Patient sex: F
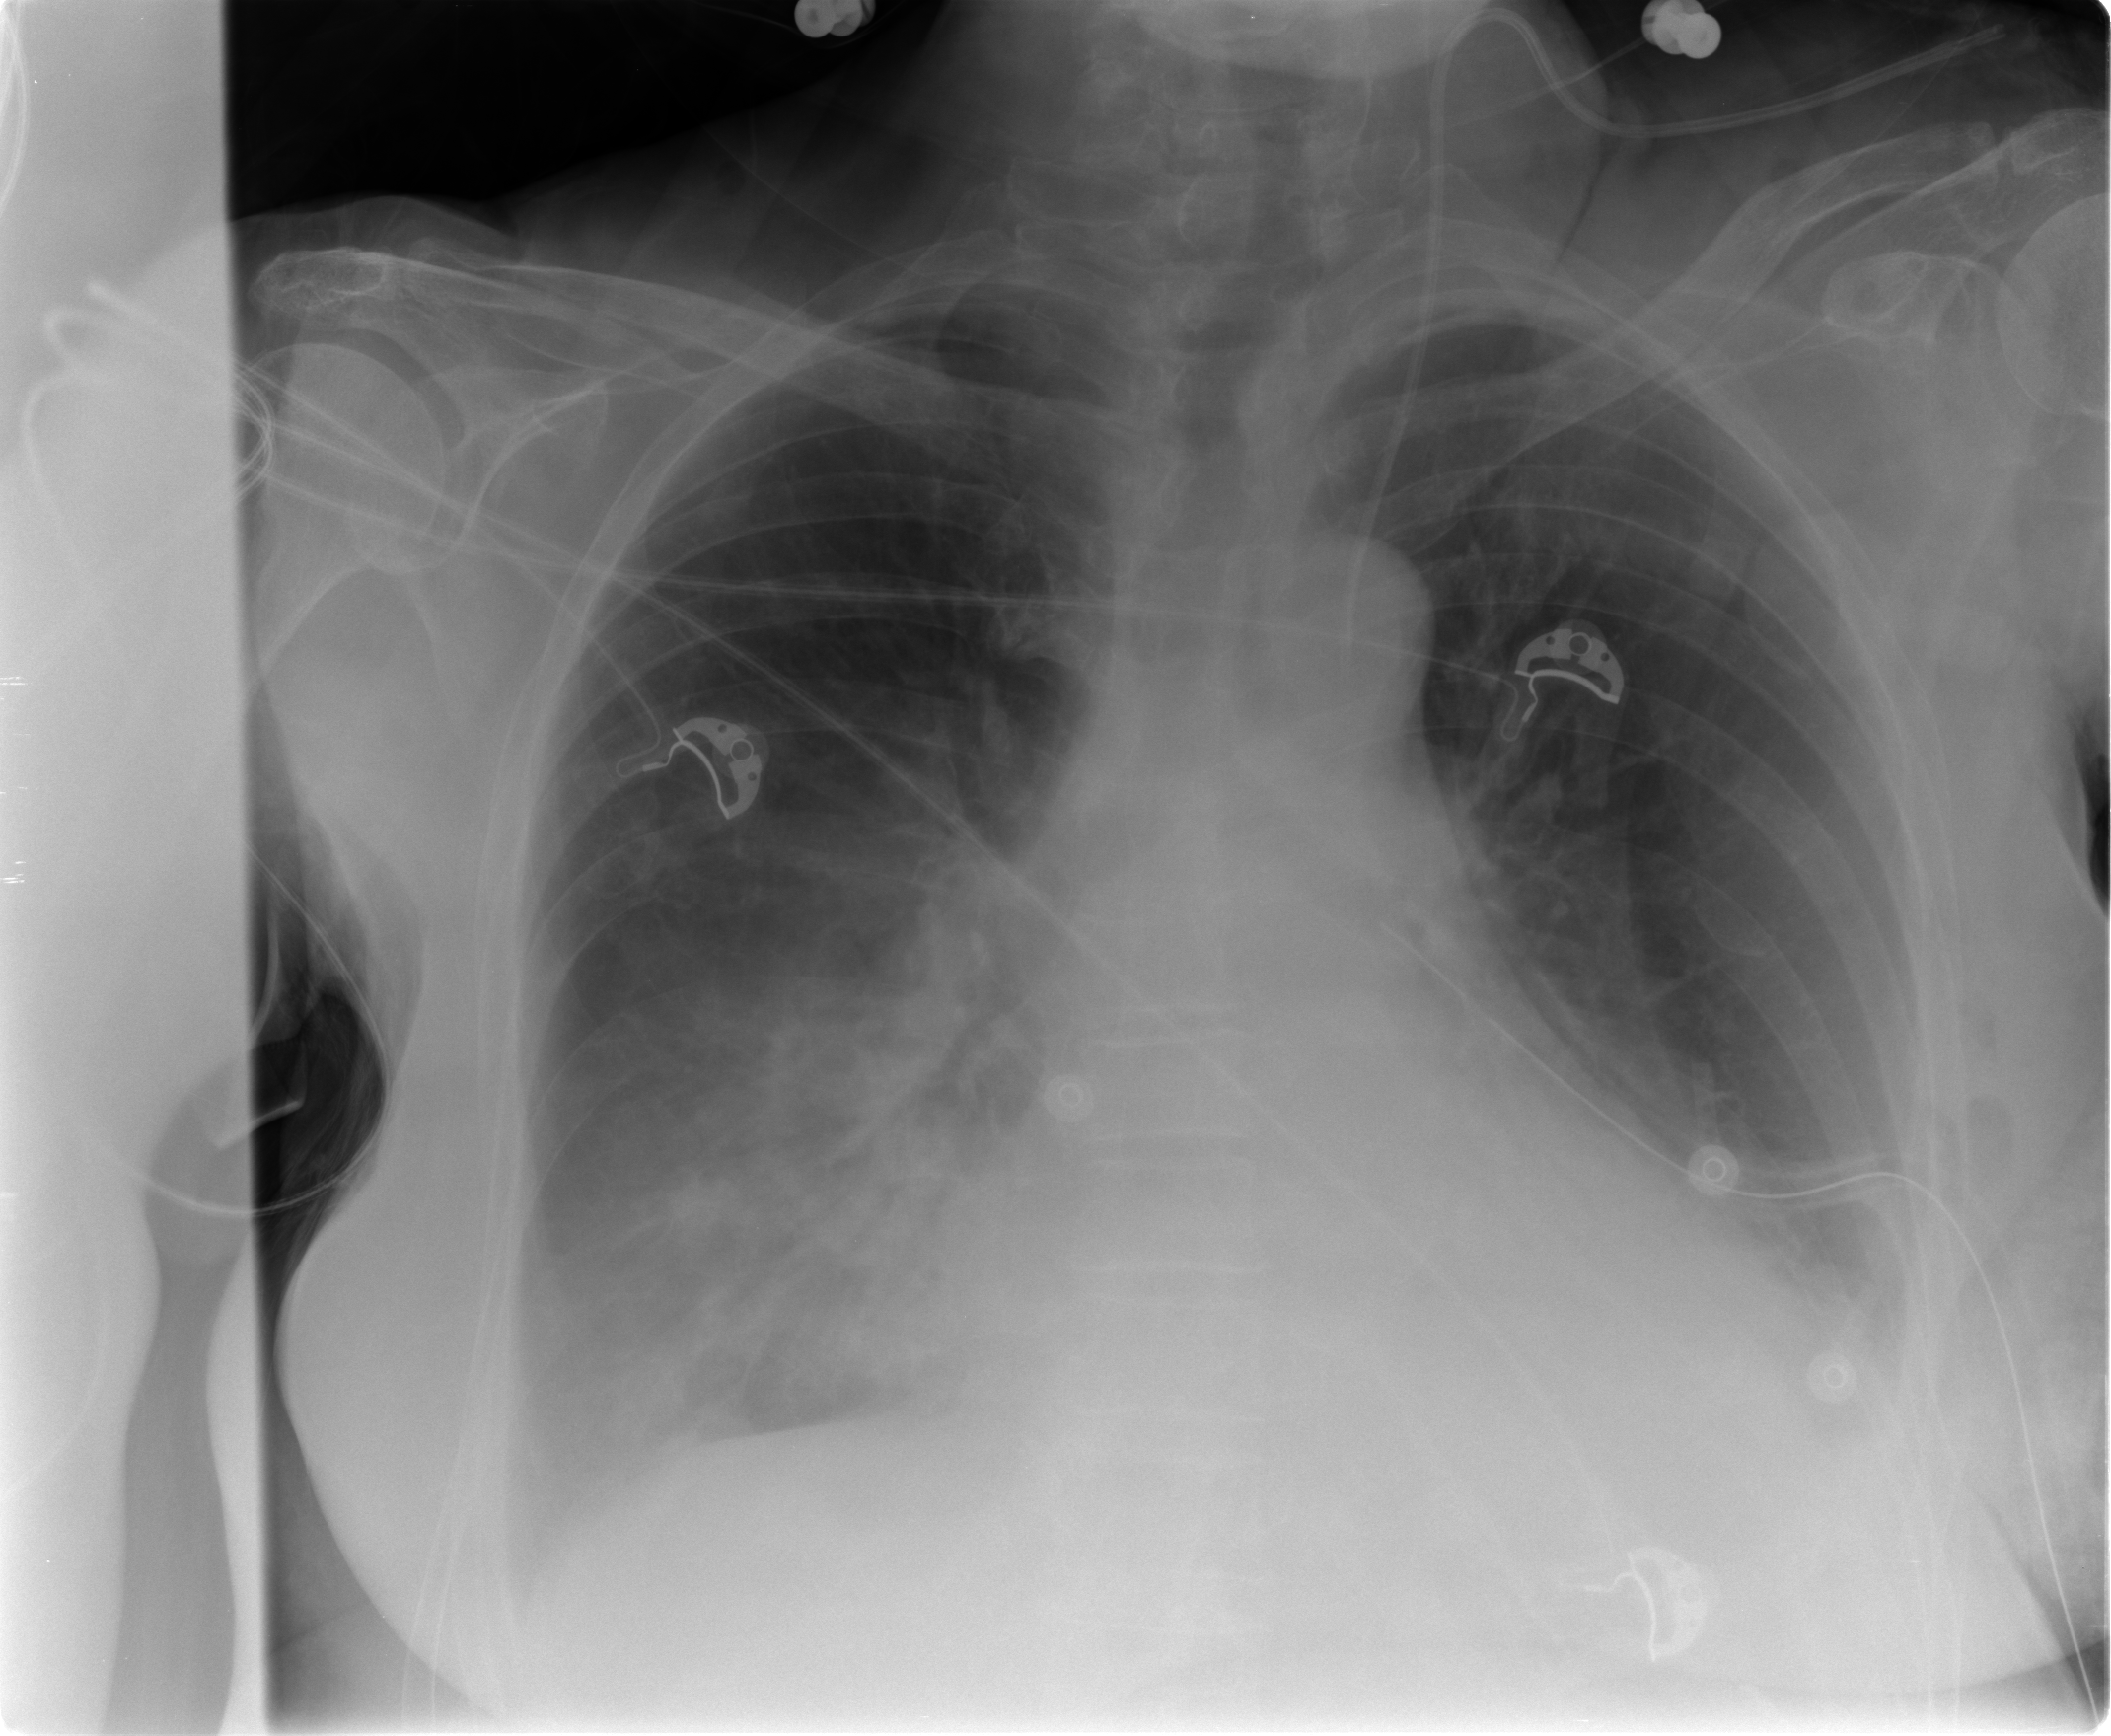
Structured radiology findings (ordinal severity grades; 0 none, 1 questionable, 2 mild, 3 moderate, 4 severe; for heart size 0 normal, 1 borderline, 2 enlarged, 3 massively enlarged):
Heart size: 0
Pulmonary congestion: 0
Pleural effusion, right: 1
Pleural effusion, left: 2
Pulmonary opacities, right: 2
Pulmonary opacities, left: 0
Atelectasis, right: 1
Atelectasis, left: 2